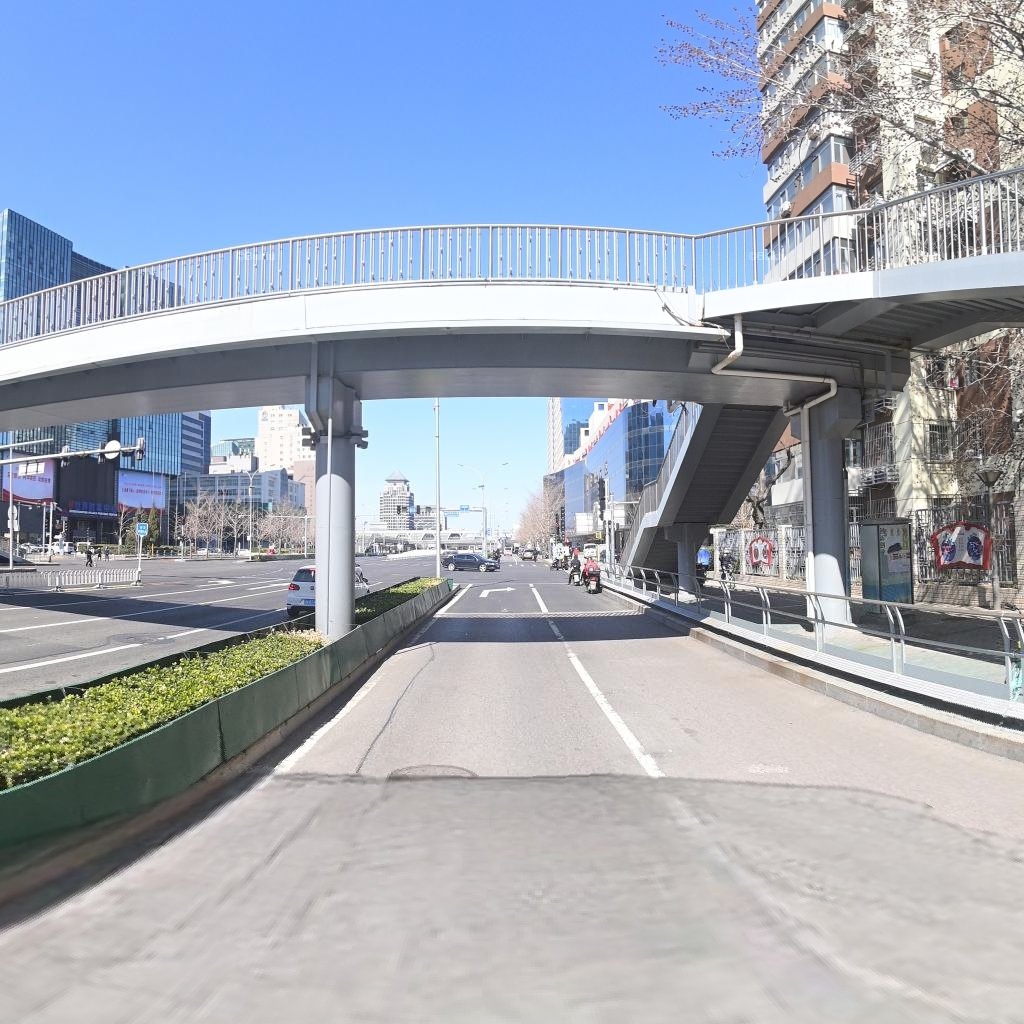
Region: Haidian
Road damage annotations: longitudinal patch, manhole cover, manhole cover